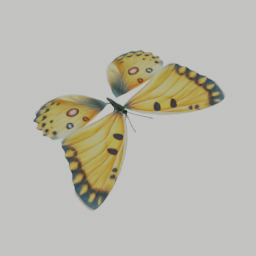
Label: animals